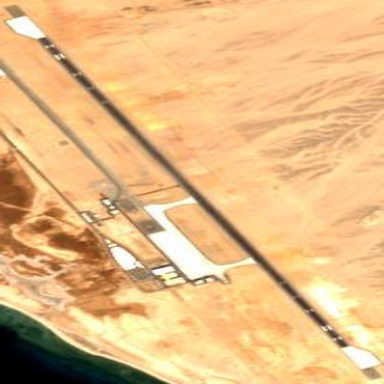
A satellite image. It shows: Area designated as runway within airport.